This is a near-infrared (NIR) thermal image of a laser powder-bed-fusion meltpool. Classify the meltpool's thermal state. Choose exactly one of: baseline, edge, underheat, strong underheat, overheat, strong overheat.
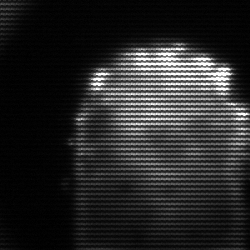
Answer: baseline